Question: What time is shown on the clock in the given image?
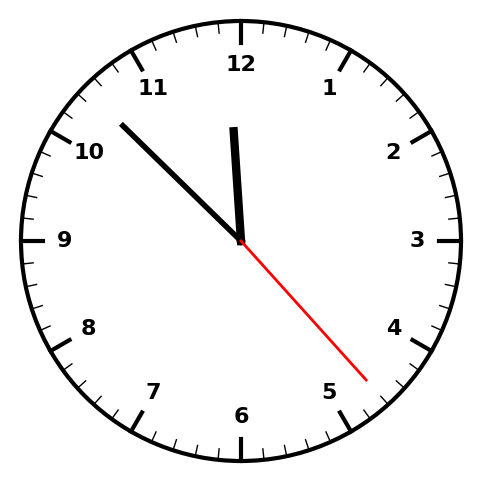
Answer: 11:52:23